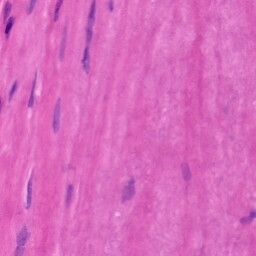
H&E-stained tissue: Tonsil